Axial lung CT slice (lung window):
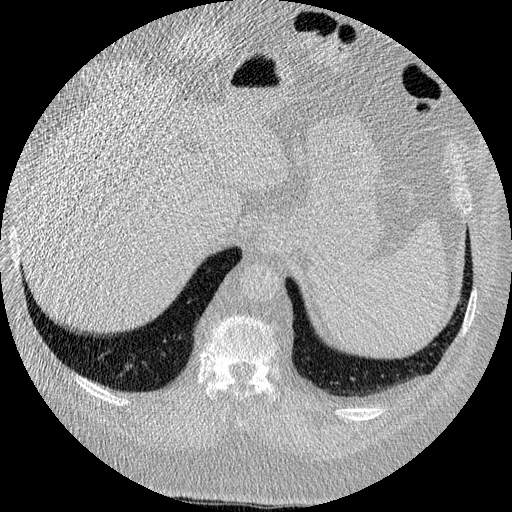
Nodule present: no